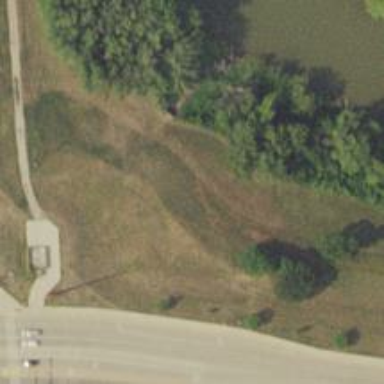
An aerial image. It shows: Disc golf course designed for leisure and sport.